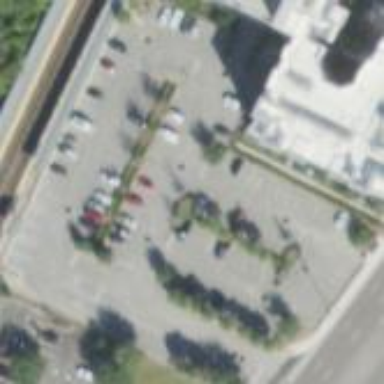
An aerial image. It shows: Parking area with surface parking facilities and park and ride service available.